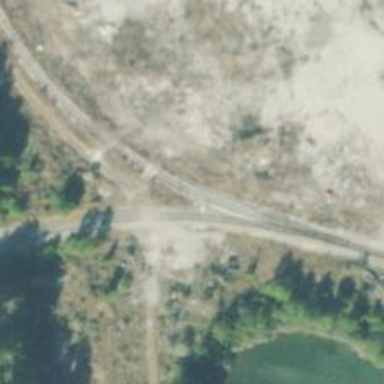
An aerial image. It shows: Railway spur service.